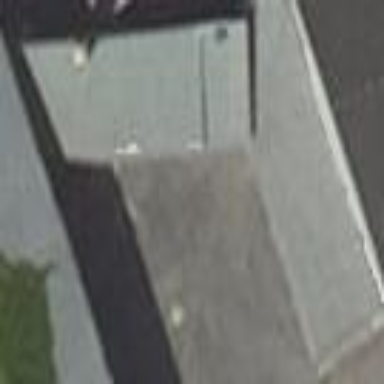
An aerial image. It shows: Shed.